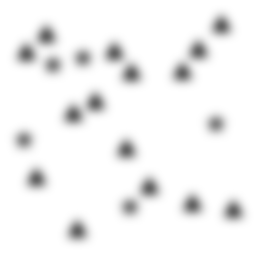
Squares: 0
Triangles: 15
Stars: 5
Total shapes: 20